Question: I am coming to you today for the first time because I have not found a solution to my problem.
I have been using react for a few weeks, Don't be too cruel about the quality of my code .
I am looking to access the state of a parent from their children.So I want to be able to access the setHeight function and the height variable for example from a child component.
However, to keep some flexibility, I don't want to have any Components inside our.
I looked at redux to be able to do this, but the problem is that the data is global so creating multiple dropdowns would not be possible.
(Unless I didn't understand too much, redux is quite complex)
I have created a diagram to explain it a little better.,
I'd like the children of DropdownMenu to be able to access the state of the latter, Also, the different Dropdowns must have their own state independently.
So ideally I want to keep the same structure as find very flexible, and the possibility to create several dropdown.

---
I Share my four components :
---
'''
export default function Navbar () {
return (
<nav className={styles.navbar}>
<ul className={styles.navbarNav}>
<NavItem icon={<NotificationsIcon />} />
<NavItem icon={<AccessTimeFilledIcon />} />
<NavItem icon={<FileOpenIcon />}>
<DropdownMenu>
<DropdownSubMenu menuName="Home">
<DropdownItem>My Profile</DropdownItem>
<DropdownItem leftIcon={<AccessTimeFilledIcon />} rightIcon={<ChevronRightIcon />} goToMenu="pages">Pages</DropdownItem>
<DropdownItem>IDK</DropdownItem>
<DropdownItem>Test</DropdownItem>
</DropdownSubMenu>
<DropdownSubMenu menuName="pages">
<DropdownItem>Pages</DropdownItem>
<DropdownItem leftIcon={<AccessTimeFilledIcon />} rightIcon={<ChevronRightIcon />} goToMenu="home">Home</DropdownItem>
</DropdownSubMenu>
</DropdownMenu>
<DropdownMenu>
<DropdownSubMenu menuName="config">
<DropdownItem>Foo</DropdownItem>
<DropdownItem leftIcon={<AccessTimeFilledIcon />} rightIcon={<ChevronRightIcon />} goToMenu="theme">Configuration</DropdownItem>
<DropdownItem>Bar</DropdownItem>
<DropdownItem>Baz</DropdownItem>
</DropdownSubMenu>
<DropdownSubMenu menuName="theme">
<DropdownItem>Hi StackOverflow</DropdownItem>
<DropdownItem leftIcon={<AccessTimeFilledIcon />} rightIcon={<ChevronRightIcon />} goToMenu="config">Theme</DropdownItem>
</DropdownSubMenu>
</DropdownMenu>
</NavItem>
</ul>
</nav>
);
};
'''
---
'''
type Props = {
children?: React.ReactNode | React.ReactNode[];
leftIcon?: React.ReactNode | JSX.Element | Array<React.ReactNode | JSX.Element>;
rightIcon?: React.ReactNode | JSX.Element | Array<React.ReactNode | JSX.Element>;
goToMenu?: string;
goBack?: boolean;
OnClick?: () => void;
};
export default function DropdownItem({ children, leftIcon, rightIcon, goToMenu, goBack, OnClick }: Props) {
const handleClick = OnClick === undefined ? () => { } : OnClick;
return (
<a className={styles.menuItem} onClick={() => {
goToMenu && setActiveMenu(goToMenu);
setDirection(goBack ? 'menu-right' : 'menu-left');
handleClick();
}}>
<span className={styles.iconButton}>{leftIcon}</span>
{children}
<span className={styles.iconRight}>{rightIcon}</span>
</a>
);
}
'''
---
'''
type Props = {
menuName: string;
children: React.ReactNode | React.ReactNode[];
}
enum Direction {
LEFT = 'menu-left',
RIGHT = 'menu-right'
}
export default function DropdownSubMenu (props: Props) {
const [direction, setDirection] = useState<Direction>(Direction.LEFT);
const calcHeight = (element: HTMLElement) => {
if (element) setMenuHeight(element.offsetHeight);
};
return (
<CSSTransition in={activeMenu === props.menuName} unmountOnExit timeout={500} classNames={direction} onEnter={calcHeight}>
<div className={styles.menu}>
{props.children}
</div>
</CSSTransition>
);
}
'''
---
'''
type Props = {
children: React.ReactNode | React.ReactNode[];
}
export default function DropdownMenu (props: Props) {
const [activeMenu, setActiveMenu] = useState<string>('home');
const [menuHeight, setMenuHeight] = useState<number | null>(null);
const dropdownRef = useRef<HTMLDivElement>(null);
useEffect(() => {
const child = dropdownRef.current?.firstChild as HTMLElement;
const height = getHeight(child);
if (height)
setMenuHeight(height);
}, []);
return (
<div className={styles.dropdown} style={{ height: 'calc(${menuHeight}px + 2rem)' }} ref={dropdownRef}>
{props.children}
</div>
);
}
'''
More concretely I don't know what to put instead :
In to set the menu height (), and gets the active menu ().
In , set the active menu, () and set the direction of the CSS animation ().
My code is adapted from these sources, But I want to make this code more professional, flexible and polymorphic :
<URL>
I tried to look at Redux, but I understood that it was only state global.
So it doesn't allow to define a different context for each component.
I tried to look at React 18, without success.
I have searched the StackOverflow posts, I have searched the state retrieval from the parents.
The use of components inside a component solves in effect the problem but we lose all the flexibility.
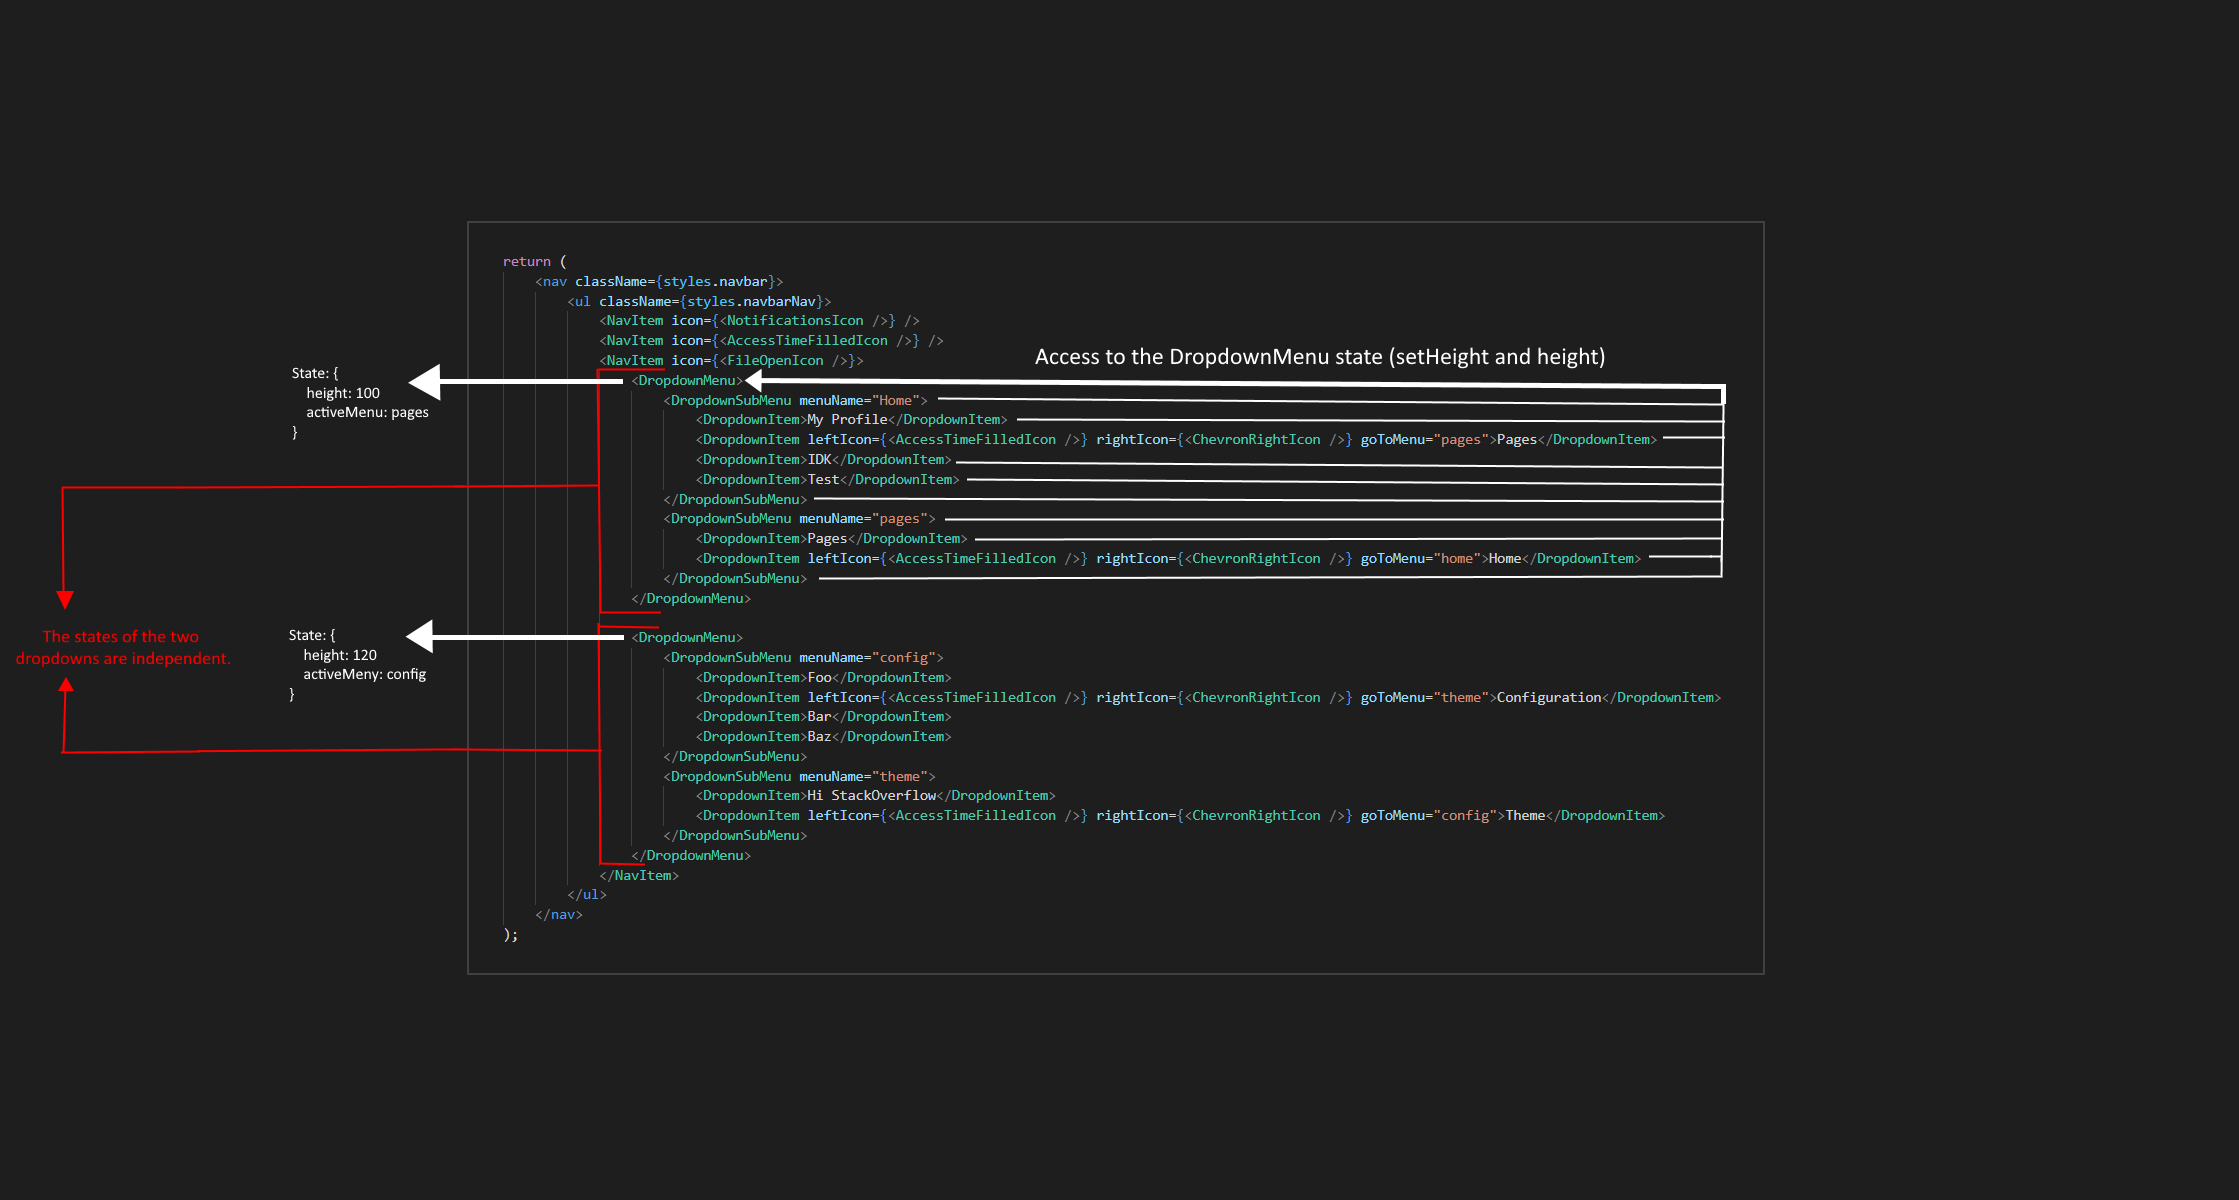
Answer: There are multiple ways to access a parent state from its children.
## Pass the state as props
The preferred way is to pass the state and/or the change function to the children.
Example :
'''
const App = () => {
const [open, setOpen] = React.useState(false);
const handleOpen = () => setOpen(true);
const handleClose = () => setOpen(false);
return (
<div>
<button onClick={handleOpen}>Open modal</button>
<Modal onClose={handleClose} open={open} />
</div>
);
};
const Modal = ({ open, onClose }) => (
<div className={open ? "open" : "close"}>
<h1>Modal</h1>
<button onClick={onClose}>Close</button>
</div>
);
ReactDOM.render(<App />, document.querySelector("#app"));
'''
Demo: <URL>
## Use React Context
The first method becomes complicated when the children are deeply nested and you don't want to carry the state along the component tree.
You can then share a state across multiple children by using context.
'''
const AppContext = React.createContext(undefined);
const App = () => {
const [open, setOpen] = React.useState(false);
const handleOpen = () => setOpen(true);
const handleClose = () => setOpen(false);
return (
<AppContext.Provider value={{ open, onClose: handleClose }}>
<div>
<button onClick={handleOpen}>Open modal</button>
<Modal />
</div>
</AppContext.Provider>
);
};
const Modal = () => {
const { open, onClose } = React.useContext(AppContext);
return (
<div className={open ? "open" : "close"}>
<h1>Modal</h1>
<button onClick={onClose}>Close</button>
</div>
);
};
ReactDOM.render(<App />, document.querySelector("#app"));
'''
Demo: <URL>
### Using a reducer
If your code gets even more complicated, you might consider using a store to share a global state across your components.
You can take a look at popular options such as:
- <URL>